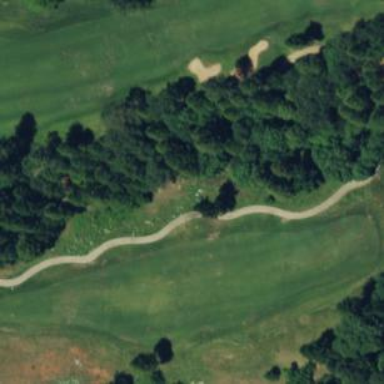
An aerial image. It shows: Rough area in golf course.